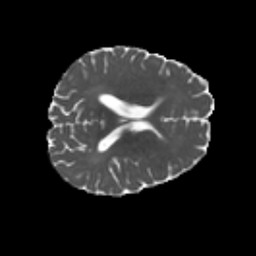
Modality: MD
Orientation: axial
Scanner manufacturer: siemens
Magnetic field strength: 3 T
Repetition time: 4.16 s
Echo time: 0.0806 s